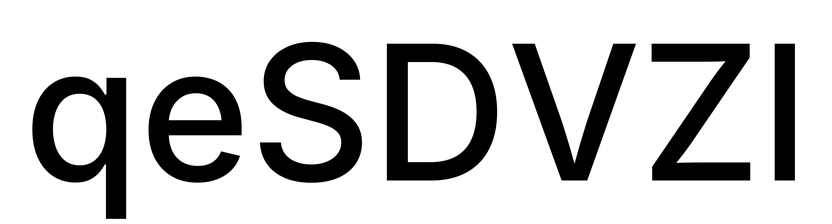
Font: Inter_Medium